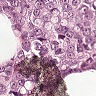
Metastatic tissue present: yes